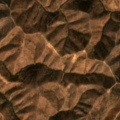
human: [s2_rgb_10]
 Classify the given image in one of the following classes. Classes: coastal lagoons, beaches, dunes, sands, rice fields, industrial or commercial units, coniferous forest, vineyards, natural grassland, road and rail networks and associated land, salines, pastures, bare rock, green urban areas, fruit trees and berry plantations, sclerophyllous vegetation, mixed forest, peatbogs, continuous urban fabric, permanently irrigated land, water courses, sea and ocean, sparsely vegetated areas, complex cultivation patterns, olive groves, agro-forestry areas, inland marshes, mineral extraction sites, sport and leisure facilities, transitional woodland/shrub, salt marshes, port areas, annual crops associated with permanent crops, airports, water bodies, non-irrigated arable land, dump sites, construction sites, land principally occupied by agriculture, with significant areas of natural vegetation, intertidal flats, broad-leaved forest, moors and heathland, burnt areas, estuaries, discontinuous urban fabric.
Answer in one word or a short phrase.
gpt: land principally occupied by agriculture, with significant areas of natural vegetation, sclerophyllous vegetation, transitional woodland/shrub